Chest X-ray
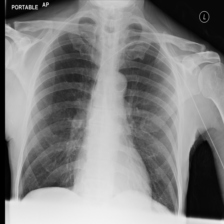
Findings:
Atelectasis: negative
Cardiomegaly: negative
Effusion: negative
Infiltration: negative
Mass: negative
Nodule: negative
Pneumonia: negative
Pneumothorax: negative
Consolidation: negative
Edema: negative
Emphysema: negative
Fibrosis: negative
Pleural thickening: negative
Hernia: negative